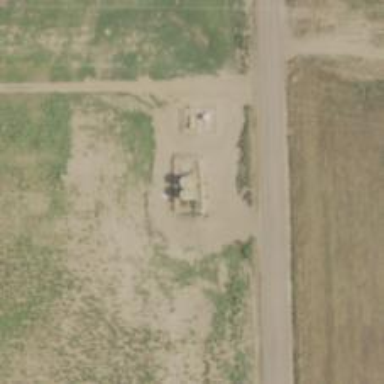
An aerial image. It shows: Storage tank with man-made structure.